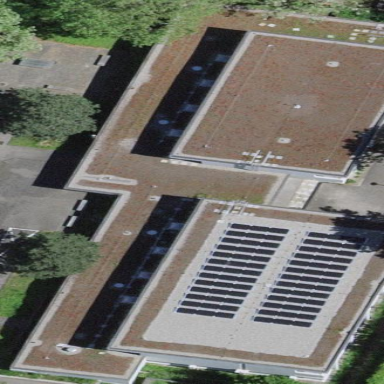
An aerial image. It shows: School building.